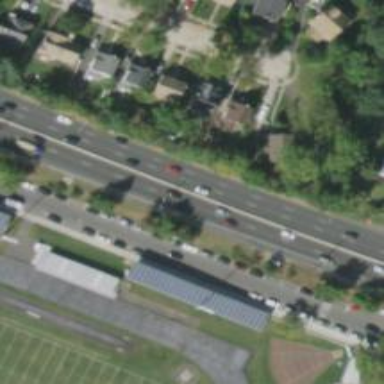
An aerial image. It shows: Urban freeway with asphalt surface.